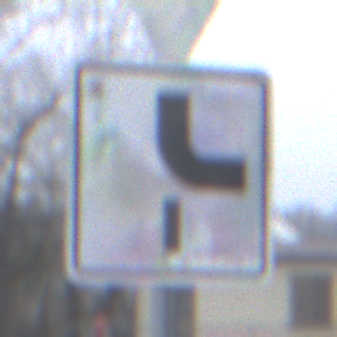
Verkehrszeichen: VerlaufVorfahrtsstrasse10
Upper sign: VorfahrtGewaehren
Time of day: MorningAfternoon
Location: Outdoor (Suburban)
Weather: Overcast
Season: NotSpecified
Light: Natural